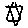
Label: star